Interaction volume radius: 5 \u00c5
Interaction volume height: 15 \u00c5
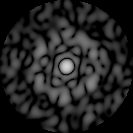
Disorder parameter: 0.7476